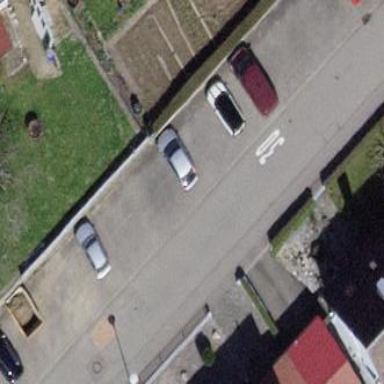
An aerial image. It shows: Asphalt street-side parking area.